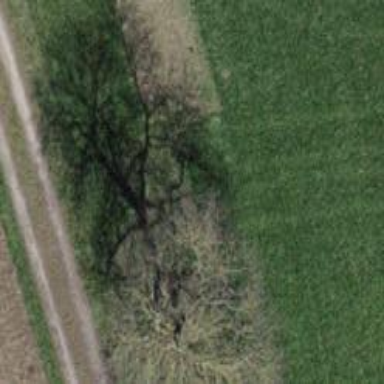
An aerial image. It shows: Agricultural area with deciduous broadleaved trees.